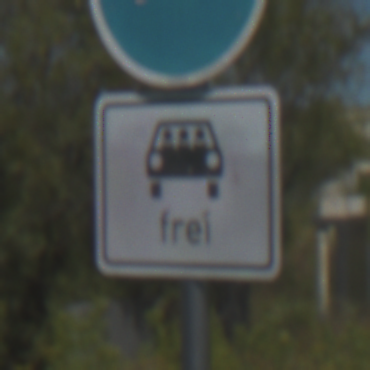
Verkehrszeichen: MehrfachbesetzePersonenkraftwagenFrei
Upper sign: Busssonderstreifen
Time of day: Midday
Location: Outdoor (Special)
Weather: PartlyCloudy
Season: NotSpecified
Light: Natural